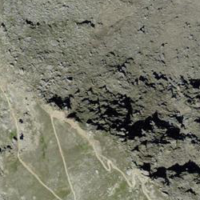
EUNIS habitat code: 48
Species observed at this site:
Saxifraga bryoides
Aster alpinus
Achillea nana
Geum reptans
Dactylorhiza viridis